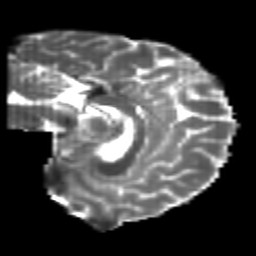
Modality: T2w
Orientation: sagittal
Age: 23
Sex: male
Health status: healthy
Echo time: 0.074 s